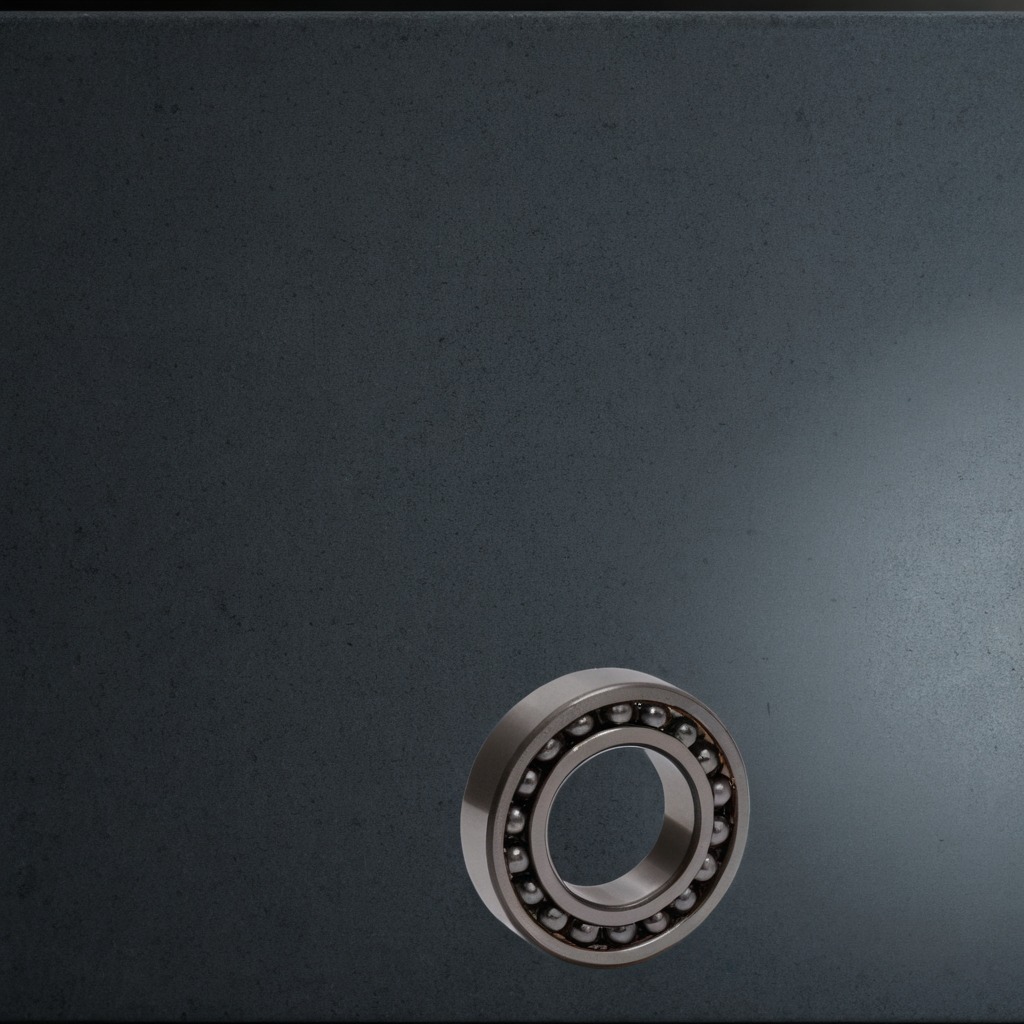
A metal ball bearing lies on the clean granite table inside a workshop at night.